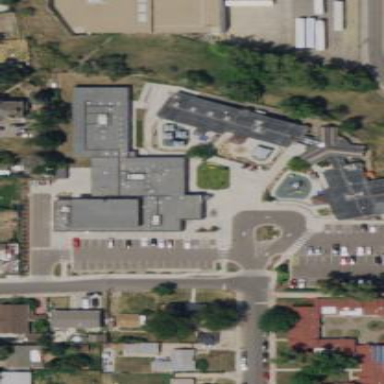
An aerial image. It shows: School building.